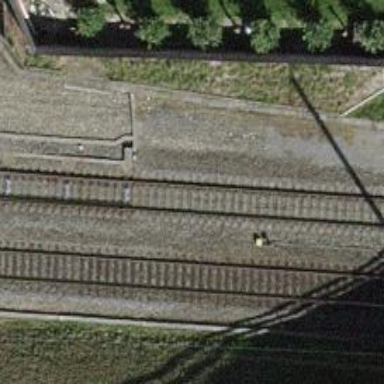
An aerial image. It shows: Railway switch with the turnout side on the right.